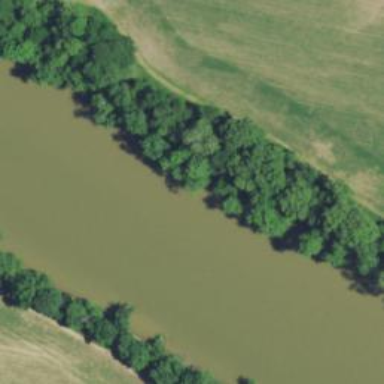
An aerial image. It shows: Beautiful river scene.